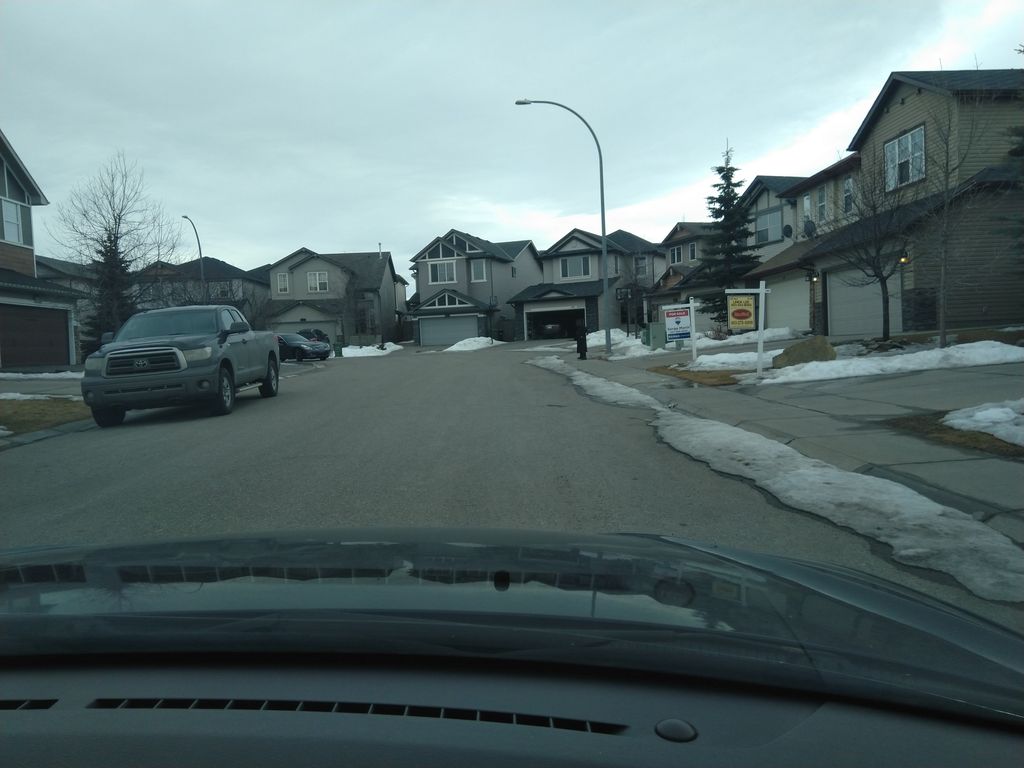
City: calgary